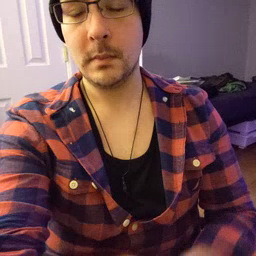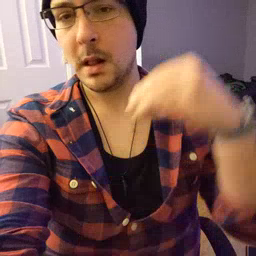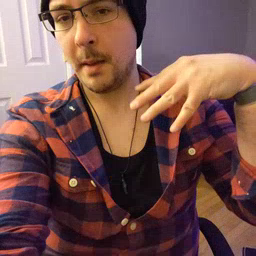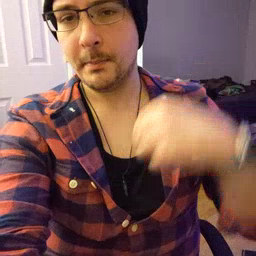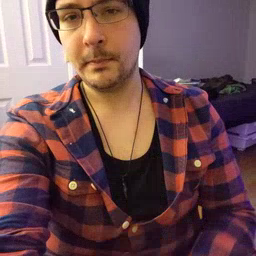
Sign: lamp